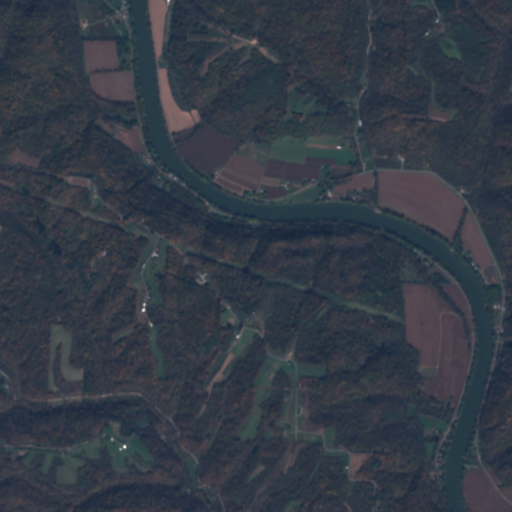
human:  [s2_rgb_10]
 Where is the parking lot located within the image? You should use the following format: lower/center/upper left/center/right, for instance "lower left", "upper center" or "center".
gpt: There is no parking lot in the image.